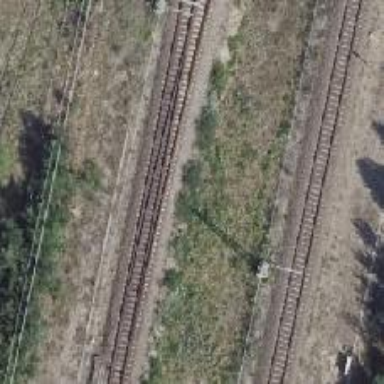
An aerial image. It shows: Railway switch with the turnout on the right side.